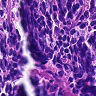
Metastatic tissue present: no